Field crop: maize
Growth stage: 2
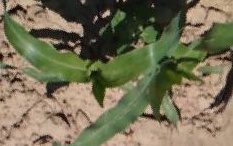
Species: maize